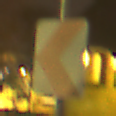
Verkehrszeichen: RichtungstafelnInKurvenKleinRechts
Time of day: Night
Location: Outdoor (Suburban)
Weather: Clear
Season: NotSpecified
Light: Artificial